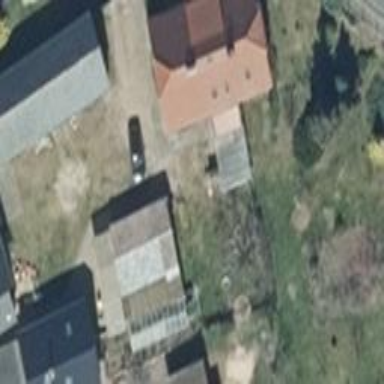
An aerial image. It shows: House with red half-hipped roof oriented along.